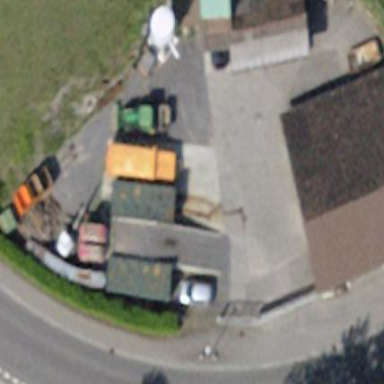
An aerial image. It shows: Recycling center that accepts scrap metal.